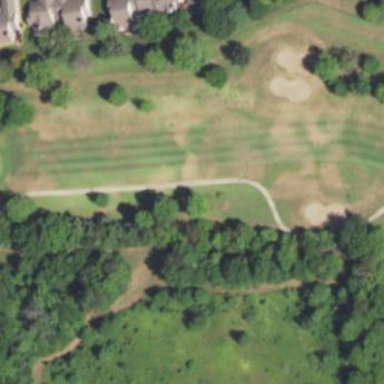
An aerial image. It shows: Area with grass used as rough in golf course.